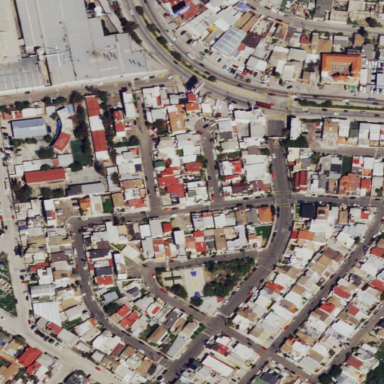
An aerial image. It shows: Residential area in the quarter.